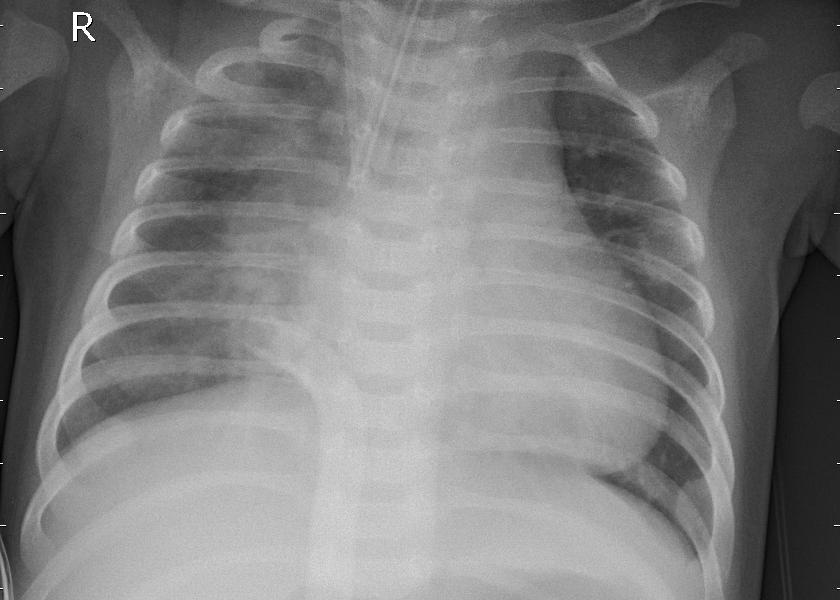
Diagnosis: PNEUMONIA